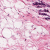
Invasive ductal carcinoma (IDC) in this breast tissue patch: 0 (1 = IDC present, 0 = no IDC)